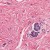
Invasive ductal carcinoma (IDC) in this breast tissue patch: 0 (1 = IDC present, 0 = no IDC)